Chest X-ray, AP view. Patient: 54 years old, sex F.
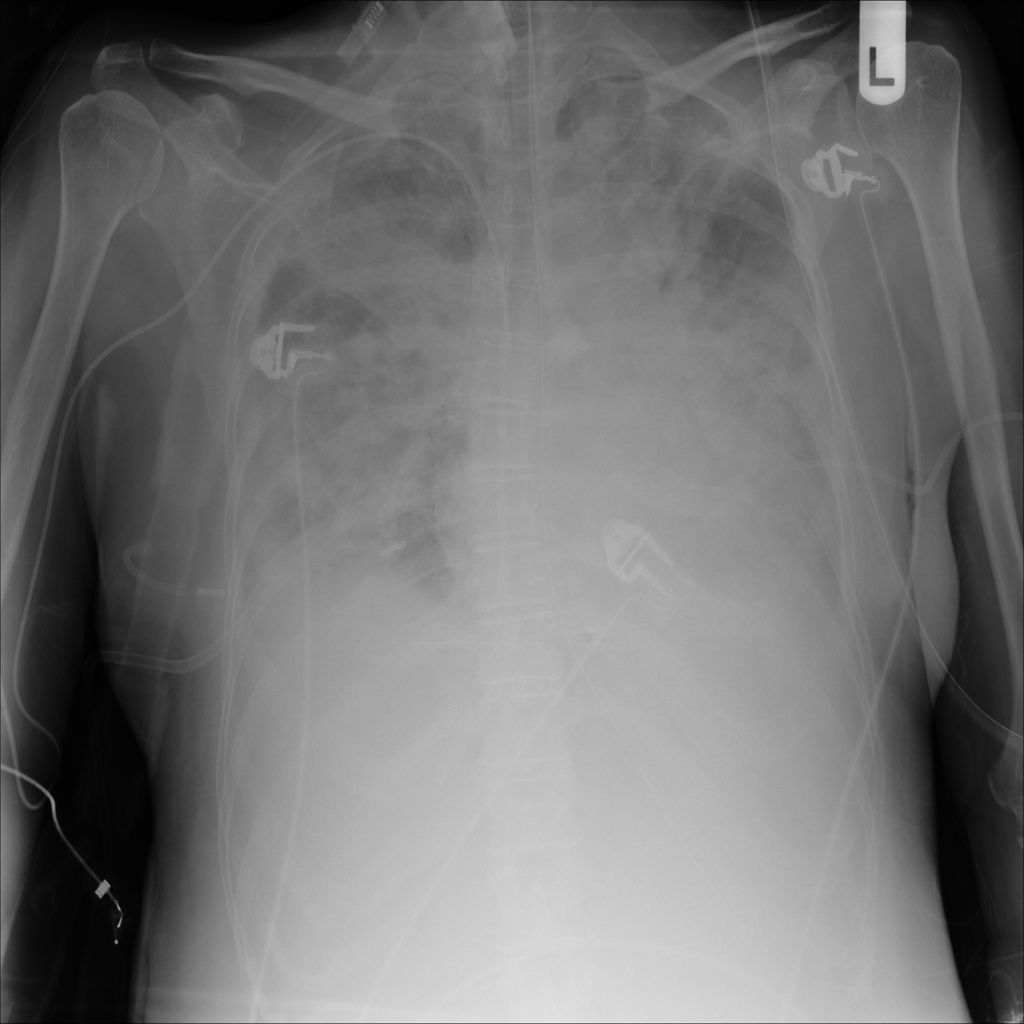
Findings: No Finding